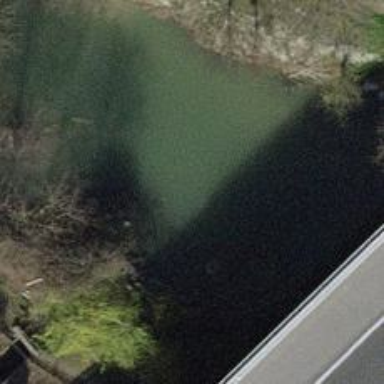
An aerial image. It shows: Drain that serves as waterway.